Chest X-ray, AP view. Patient: 33 years old, sex M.
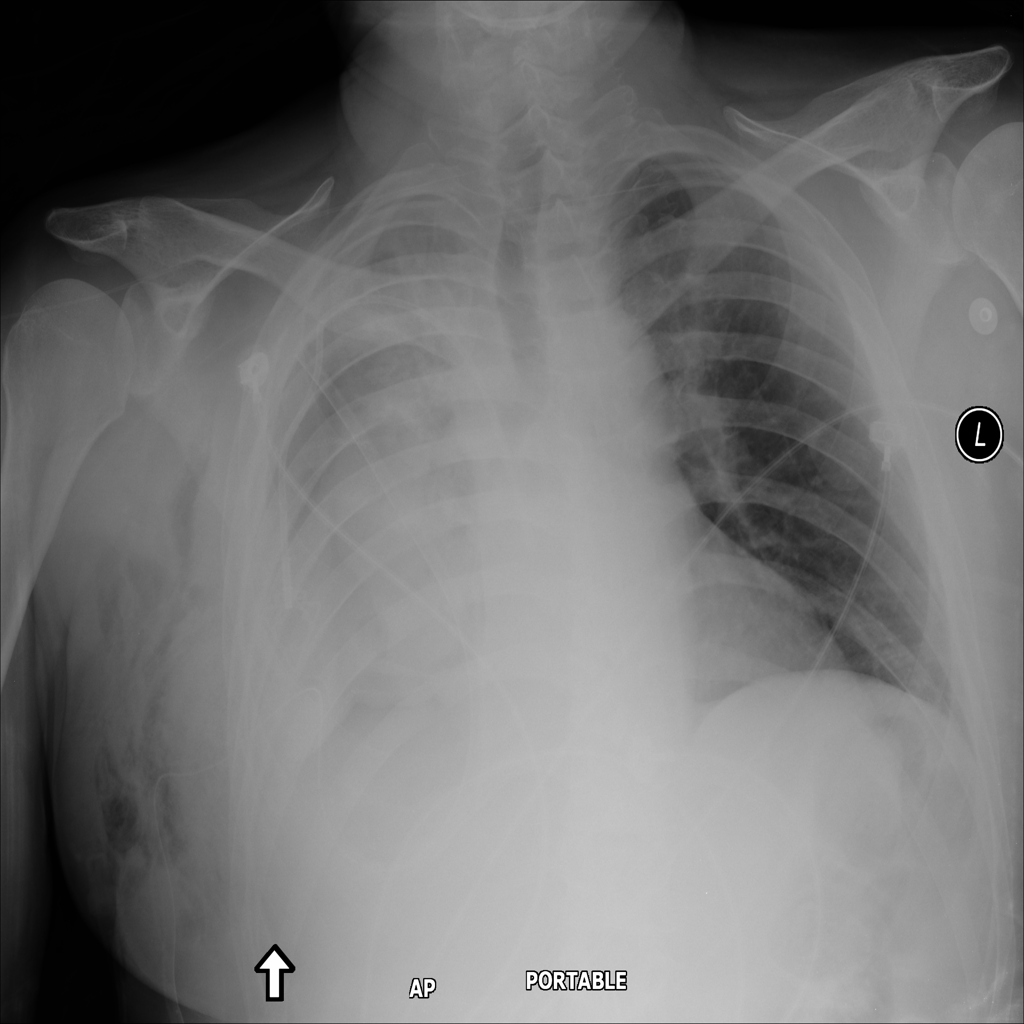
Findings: Effusion